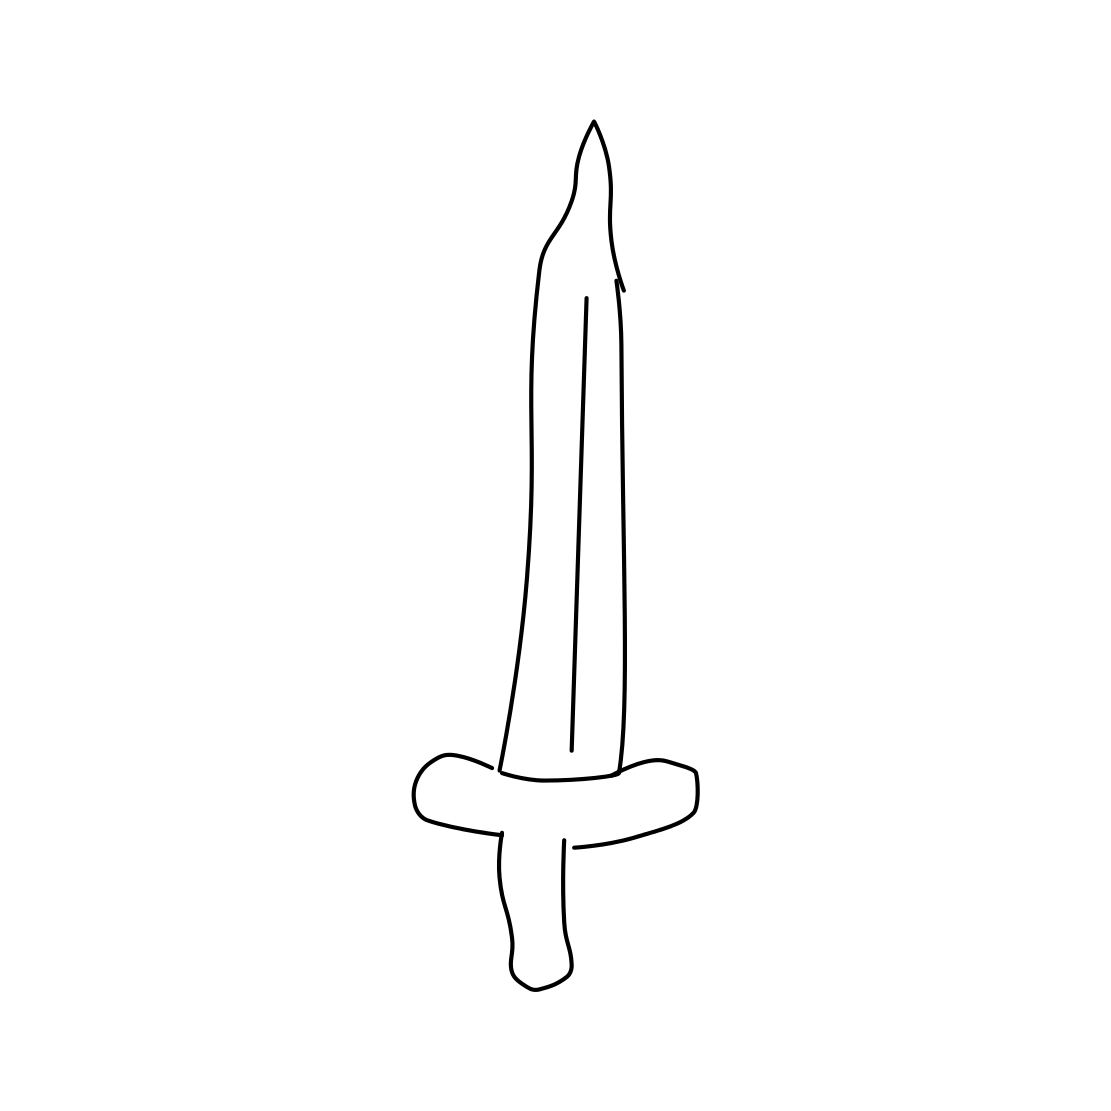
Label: sword